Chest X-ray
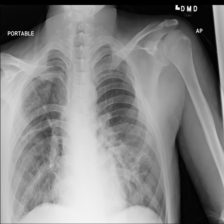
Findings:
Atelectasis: negative
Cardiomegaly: negative
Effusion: negative
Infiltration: negative
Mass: negative
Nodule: negative
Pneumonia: negative
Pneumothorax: negative
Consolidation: negative
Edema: negative
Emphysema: negative
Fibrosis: positive
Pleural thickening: negative
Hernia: negative